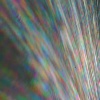
Label: sunburn